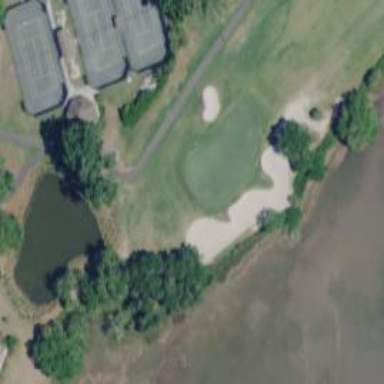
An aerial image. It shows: Bunker on golf course.